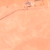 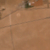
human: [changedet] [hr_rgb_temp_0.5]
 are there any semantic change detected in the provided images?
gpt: Two orthogonal roads were built in the desert.